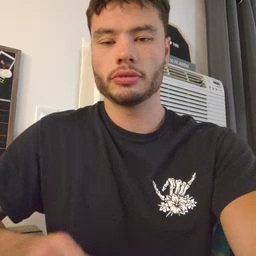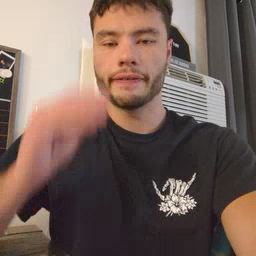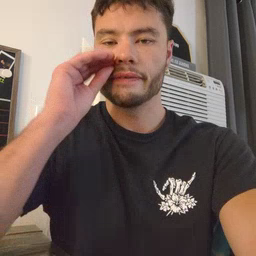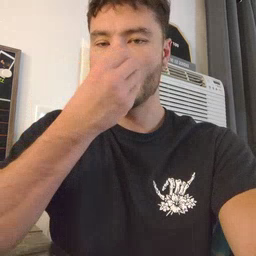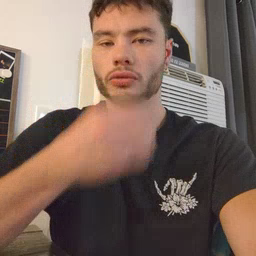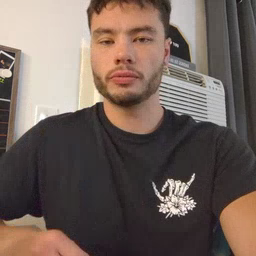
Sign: flower